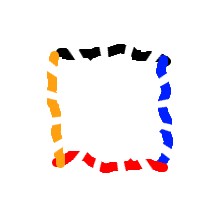
Shape: square